Question: I have this code where I get all the rows out of my mySQL database:
'''
<?php
$result = mysql_query("SELECT * FROM 'photos' WHERE 'photo_category' = 1 AND 'photo_active' = 1");
while($row = mysql_fetch_array($result)) {;
?>
<img src="<?php echo $row['thumb_path'] ?>"><br>
Creatie datum: <?php echo $row['photo_date'] ?><br>
<a href="">Delete picture</a>
<?php }; ?>
'''
I would like to delete the image where my delete button is on. I have no idea how I should start or how I can achieve this. Any help is welcome!
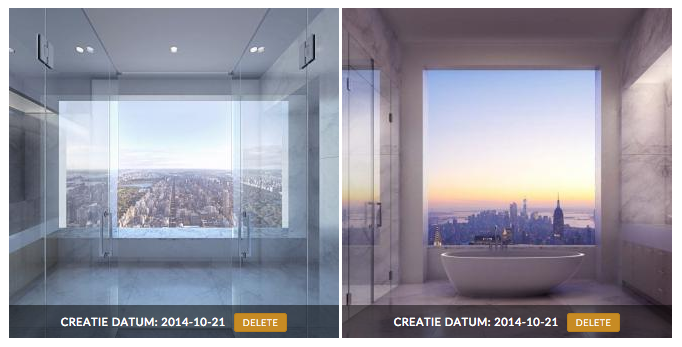
Answer: Like others have stated, check out <URL> command. In order for this to work, your mysql user needs to have delete privileges on the table you are deleting the row from. Using your example above, the sql would look like this:
'''
<html>
<img src="<?php echo $row['thumb_path'] ?>"><br>
Creatie datum: <?php echo $row['photo_date']; ?><br>
<form name="photo_<?php echo $row['photo_id']; ?>_delete" action="doDelete.php" method="post">
<input type="hidden" name="photo_id" value="<?php echo $row['photo_id']; ?>">
<input class="delete_button" type="submit" name="submit" value="delete">
</form>
</html>
<?php //doDelete.php
if ($_POST['submit'] == 'delete') {
$photo_id = $_POST['photo_id'];
$sql = "DELETE FROM photos WHERE photo_id = " . $photo_id . " LIMIT 1";
if (mysql_query($sql)) {
//photo deleted.
} else {
//handle errors.
}
}
?>
'''
In order for this to work, you're going to need to add a <URL> to your photos table.